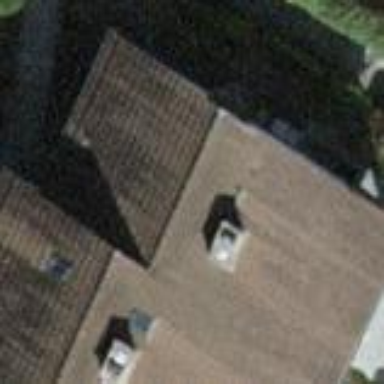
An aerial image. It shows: Building with tile roof.